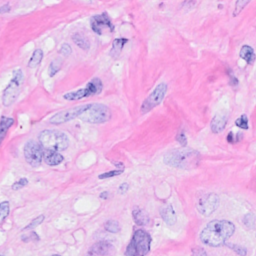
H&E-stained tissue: Breast